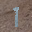
Label: 1